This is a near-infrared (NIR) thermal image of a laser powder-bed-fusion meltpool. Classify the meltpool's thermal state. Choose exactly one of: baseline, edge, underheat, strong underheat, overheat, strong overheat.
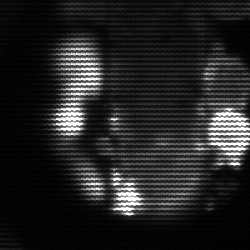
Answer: strong underheat